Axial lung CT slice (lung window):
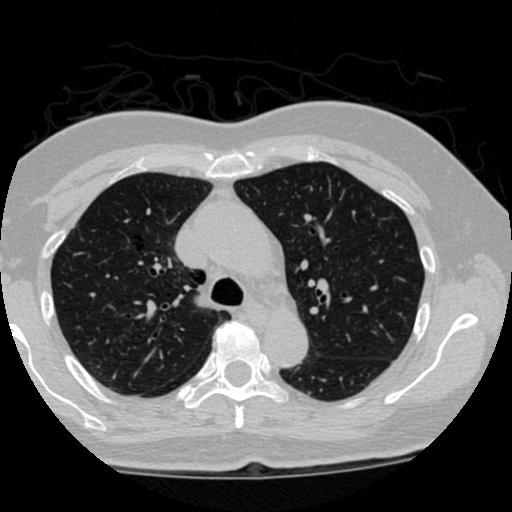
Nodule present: no